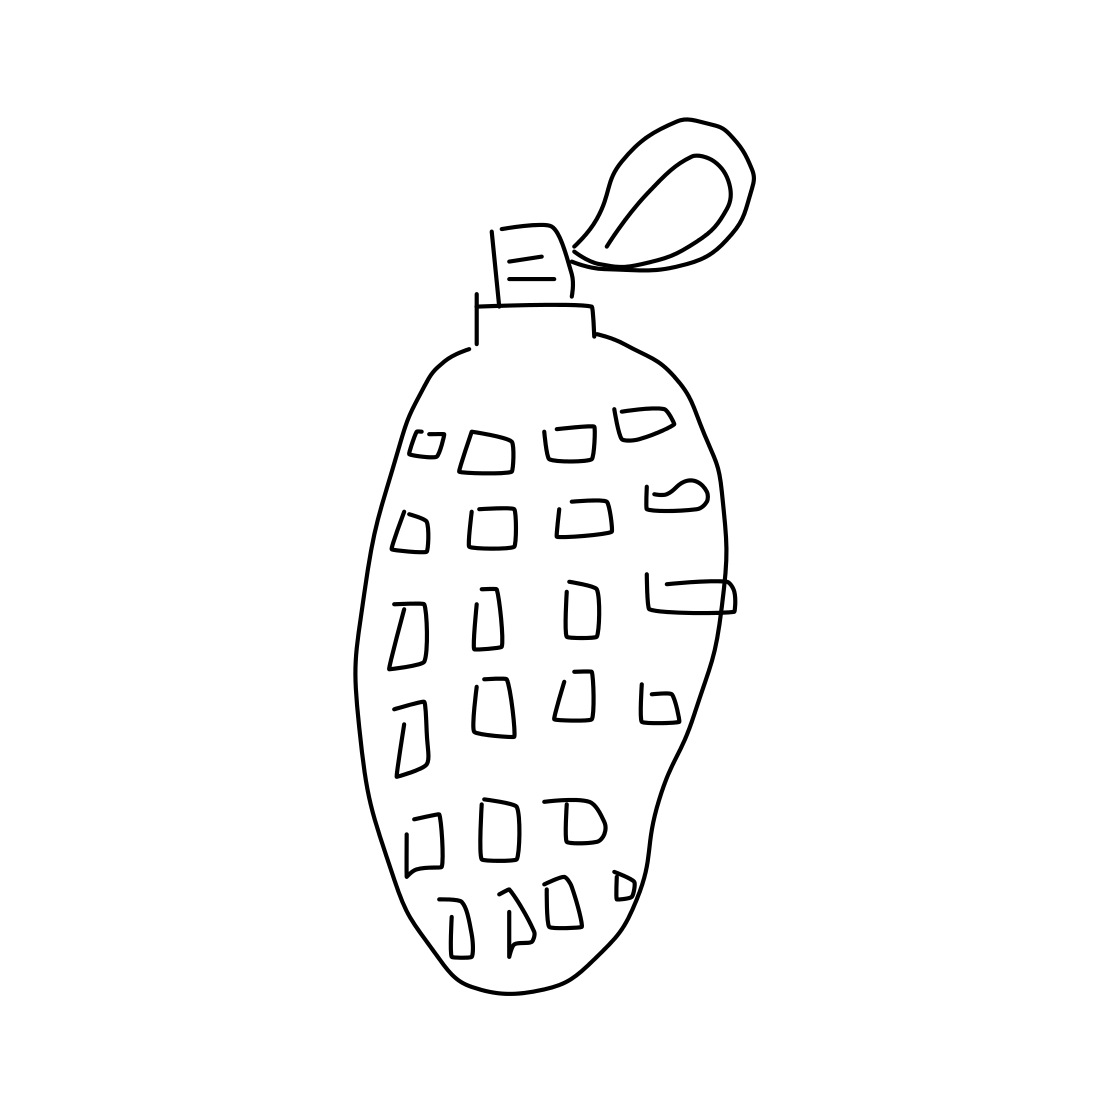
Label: grenade